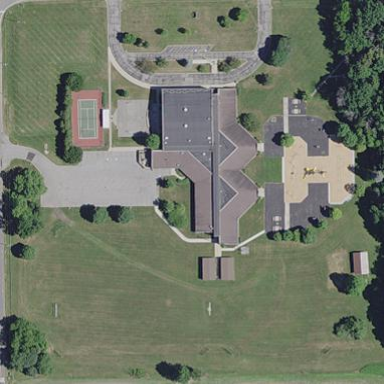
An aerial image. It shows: School.